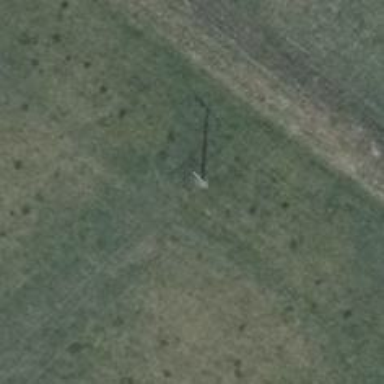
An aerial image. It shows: Minor power line.